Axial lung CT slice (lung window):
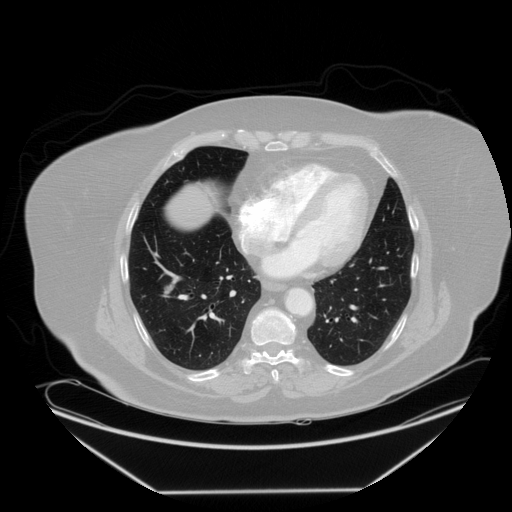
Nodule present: yes
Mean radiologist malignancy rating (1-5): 3.667